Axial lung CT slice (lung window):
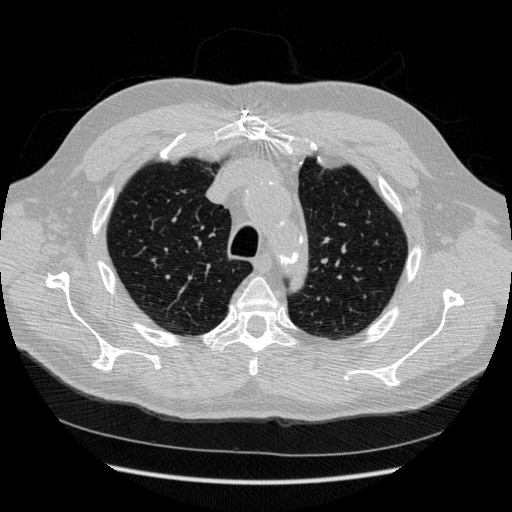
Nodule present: no